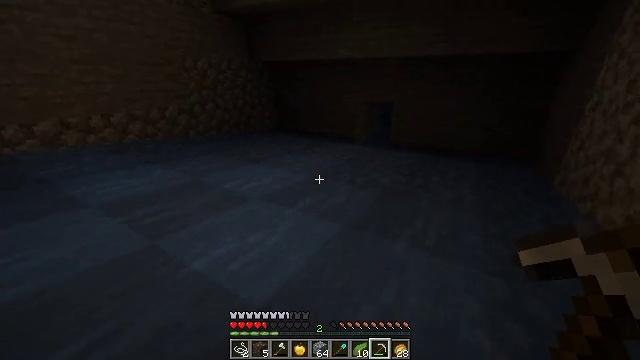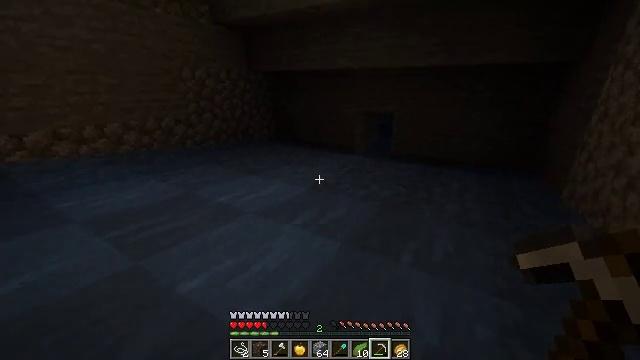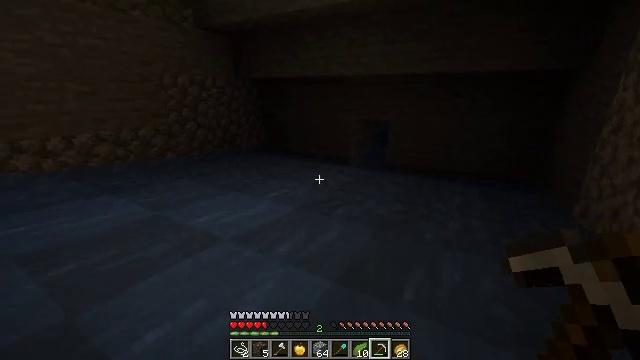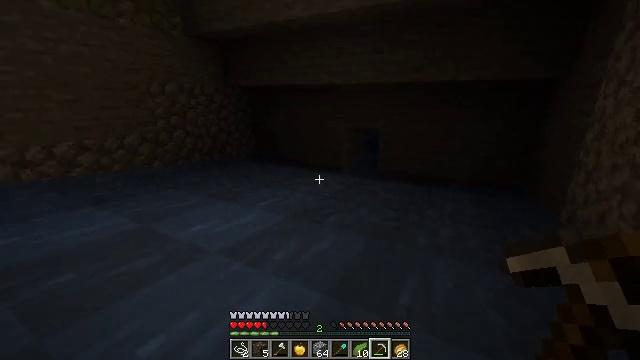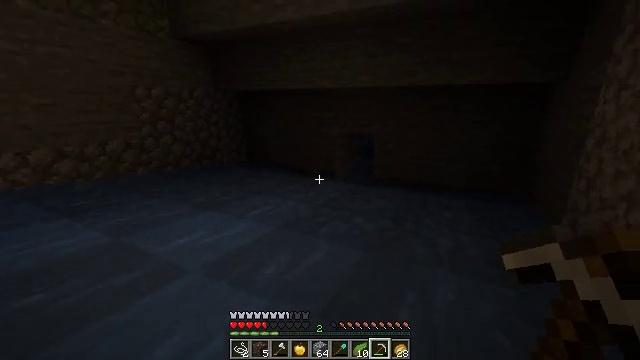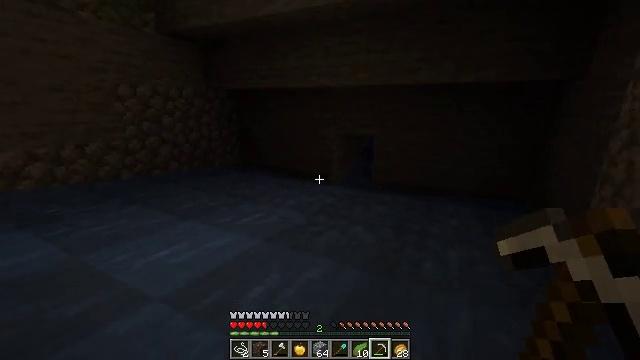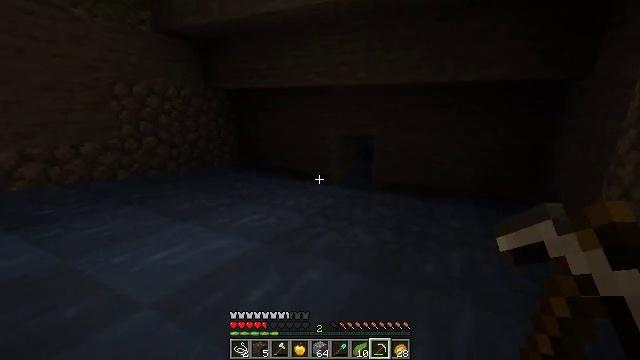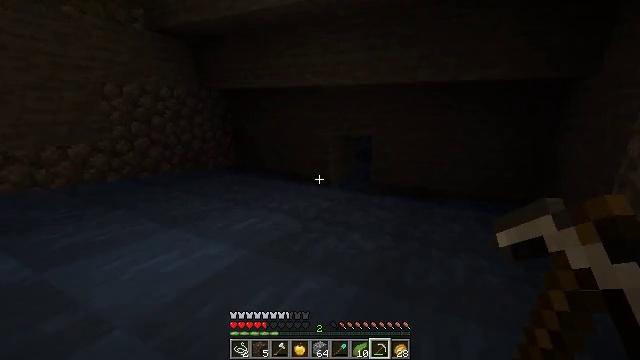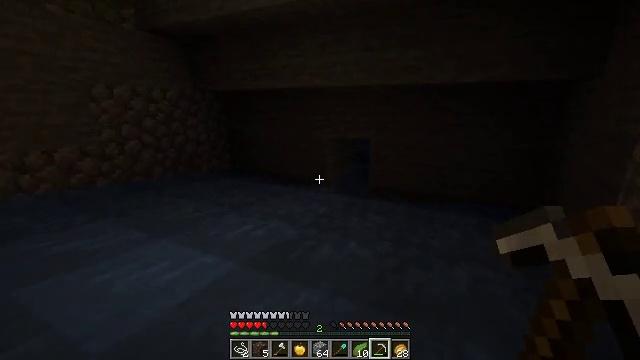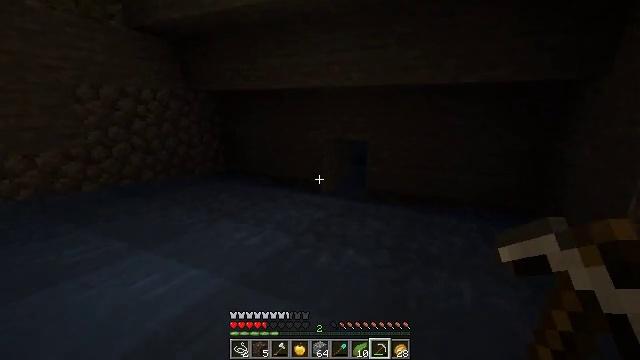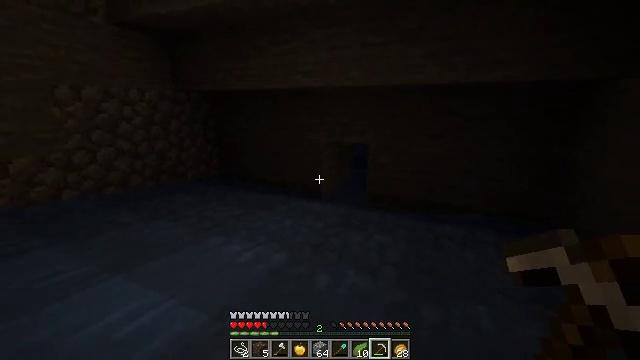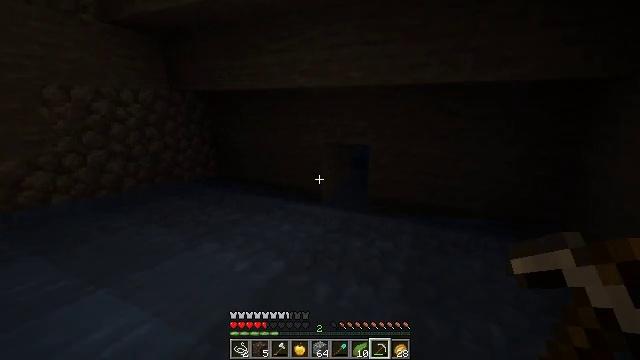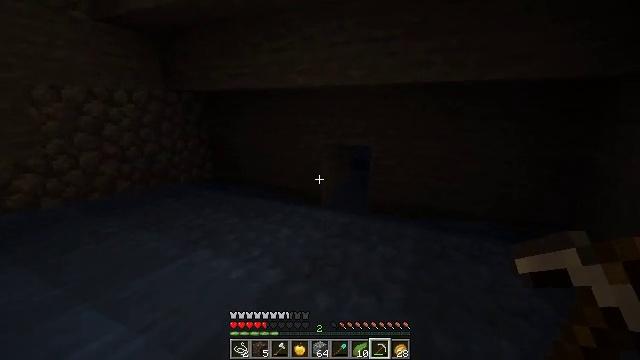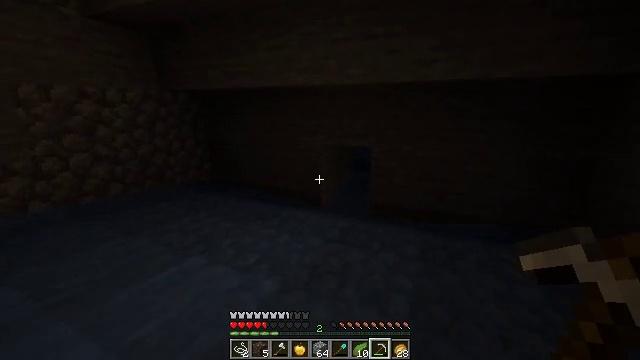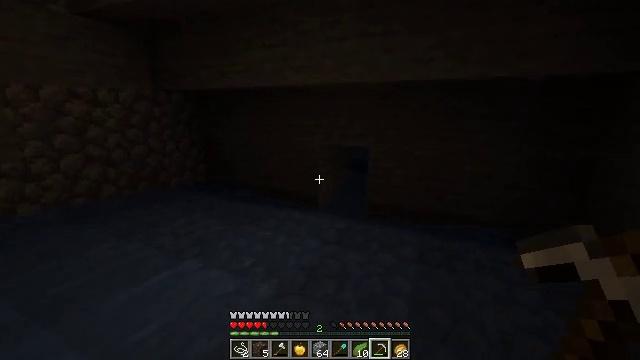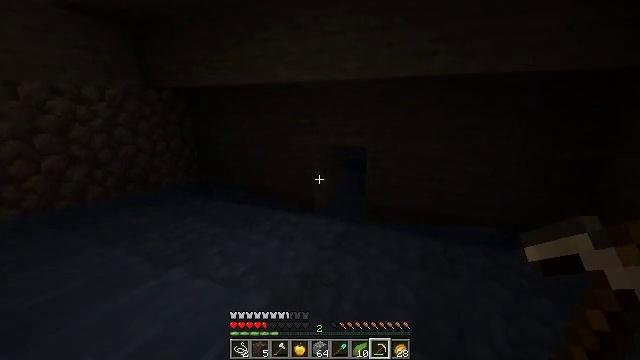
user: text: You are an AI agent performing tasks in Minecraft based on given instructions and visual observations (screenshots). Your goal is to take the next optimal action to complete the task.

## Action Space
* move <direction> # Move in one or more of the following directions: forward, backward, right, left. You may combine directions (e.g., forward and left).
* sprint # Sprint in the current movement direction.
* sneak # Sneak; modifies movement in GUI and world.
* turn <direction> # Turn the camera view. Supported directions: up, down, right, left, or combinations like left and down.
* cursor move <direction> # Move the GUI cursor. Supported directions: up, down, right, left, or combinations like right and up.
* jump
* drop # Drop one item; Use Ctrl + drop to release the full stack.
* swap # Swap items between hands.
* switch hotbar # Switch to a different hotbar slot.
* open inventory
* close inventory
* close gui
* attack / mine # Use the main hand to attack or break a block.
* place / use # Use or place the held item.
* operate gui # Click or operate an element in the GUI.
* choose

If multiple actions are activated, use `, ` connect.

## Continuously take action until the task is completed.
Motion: motion action
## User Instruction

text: Break the kelp plant in the ocean.
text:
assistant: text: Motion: move forward, turn up
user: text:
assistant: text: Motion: move forward, turn right and up
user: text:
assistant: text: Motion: move forward, turn right and up
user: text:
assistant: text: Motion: move forward, sprint, turn right and up
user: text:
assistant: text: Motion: move forward, sprint
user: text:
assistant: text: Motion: move forward, sprint
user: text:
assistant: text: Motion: move forward
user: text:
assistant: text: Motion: move forward
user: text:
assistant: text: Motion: move forward
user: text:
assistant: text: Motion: move forward
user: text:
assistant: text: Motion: move forward
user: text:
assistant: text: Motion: move forward
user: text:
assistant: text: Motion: move forward
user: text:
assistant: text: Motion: move forward
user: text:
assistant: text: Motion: move forward
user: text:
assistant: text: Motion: move forward
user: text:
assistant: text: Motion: move forward, turn right
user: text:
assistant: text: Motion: move forward, turn right
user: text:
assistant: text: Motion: move forward, turn right
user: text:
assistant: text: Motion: move forward
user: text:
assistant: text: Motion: move forward
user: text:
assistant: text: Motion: move forward
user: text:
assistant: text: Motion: move forward
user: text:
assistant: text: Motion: move forward
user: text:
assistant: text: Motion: move forward and move left
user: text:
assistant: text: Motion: move forward and move left
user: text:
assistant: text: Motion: move forward and move left
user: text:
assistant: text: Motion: move forward and move left, turn right
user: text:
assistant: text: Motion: move forward and move left, turn right and down
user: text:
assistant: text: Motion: move forward, turn right